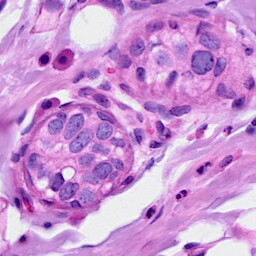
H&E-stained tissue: Breast